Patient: sex F, age 59
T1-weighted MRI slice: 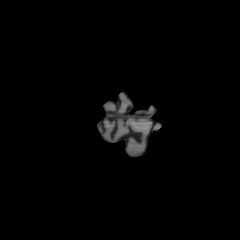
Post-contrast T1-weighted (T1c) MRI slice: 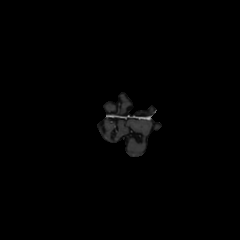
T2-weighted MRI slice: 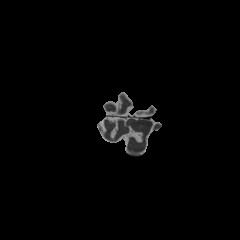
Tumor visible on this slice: no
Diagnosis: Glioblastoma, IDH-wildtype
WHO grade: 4